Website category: university
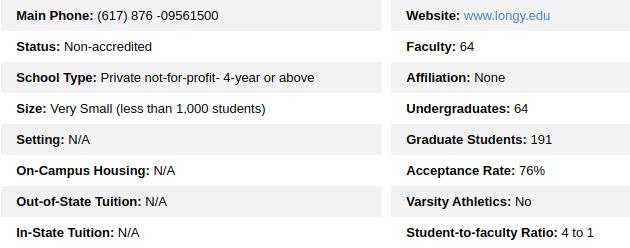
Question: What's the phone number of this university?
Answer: (617) 876 -09561500

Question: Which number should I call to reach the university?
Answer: (617) 876 -09561500

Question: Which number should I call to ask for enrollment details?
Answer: (617) 876 -09561500

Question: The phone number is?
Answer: (617) 876 -09561500

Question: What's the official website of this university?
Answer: www.longy.edu

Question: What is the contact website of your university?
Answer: www.longy.edu

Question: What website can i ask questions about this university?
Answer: www.longy.edu

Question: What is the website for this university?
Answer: www.longy.edu

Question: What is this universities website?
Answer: www.longy.edu

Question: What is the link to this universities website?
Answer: www.longy.edu

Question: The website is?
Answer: www.longy.edu

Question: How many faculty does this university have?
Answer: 64

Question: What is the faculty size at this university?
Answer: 64

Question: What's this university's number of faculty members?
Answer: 64

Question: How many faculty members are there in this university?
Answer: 64

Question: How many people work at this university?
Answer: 64

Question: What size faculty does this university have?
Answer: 64

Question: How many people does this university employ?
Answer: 64

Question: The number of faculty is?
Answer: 64

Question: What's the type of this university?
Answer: Private not-for-profit- 4-year or above

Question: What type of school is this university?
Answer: Private not-for-profit- 4-year or above

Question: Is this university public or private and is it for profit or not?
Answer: Private not-for-profit- 4-year or above

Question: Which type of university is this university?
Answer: Private not-for-profit- 4-year or above

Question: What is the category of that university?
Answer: Private not-for-profit- 4-year or above

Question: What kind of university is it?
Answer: Private not-for-profit- 4-year or above

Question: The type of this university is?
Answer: Private not-for-profit- 4-year or above

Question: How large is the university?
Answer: Very Small (less than 1,000 students)

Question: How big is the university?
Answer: Very Small (less than 1,000 students)

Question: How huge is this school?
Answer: Very Small (less than 1,000 students)

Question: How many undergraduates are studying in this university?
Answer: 64

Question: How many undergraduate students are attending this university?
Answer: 64

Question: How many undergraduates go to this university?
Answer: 64

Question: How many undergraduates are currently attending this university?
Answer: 64

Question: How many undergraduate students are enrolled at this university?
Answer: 64

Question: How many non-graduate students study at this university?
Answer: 64

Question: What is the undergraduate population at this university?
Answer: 64

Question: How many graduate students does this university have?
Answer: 191

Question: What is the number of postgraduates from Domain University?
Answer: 191

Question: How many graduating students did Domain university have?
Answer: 191

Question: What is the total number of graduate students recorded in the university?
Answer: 191

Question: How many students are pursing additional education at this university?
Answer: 191

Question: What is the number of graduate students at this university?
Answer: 191

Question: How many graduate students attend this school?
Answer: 191

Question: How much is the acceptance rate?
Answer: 76%

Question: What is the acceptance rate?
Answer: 76%

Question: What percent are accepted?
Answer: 76%

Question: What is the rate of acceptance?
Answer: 76%

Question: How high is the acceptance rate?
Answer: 76%

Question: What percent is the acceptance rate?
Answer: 76%

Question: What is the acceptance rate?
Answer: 76%

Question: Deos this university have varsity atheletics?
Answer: No

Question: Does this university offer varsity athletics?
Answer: No

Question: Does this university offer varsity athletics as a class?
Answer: No

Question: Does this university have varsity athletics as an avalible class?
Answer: No

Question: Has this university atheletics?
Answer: No

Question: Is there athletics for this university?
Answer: No

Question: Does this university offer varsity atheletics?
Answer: No

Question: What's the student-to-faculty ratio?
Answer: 4 to 1

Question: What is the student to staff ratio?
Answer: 4 to 1

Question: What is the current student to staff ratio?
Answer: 4 to 1

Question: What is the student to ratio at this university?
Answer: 4 to 1

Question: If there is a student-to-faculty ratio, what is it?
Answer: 4 to 1

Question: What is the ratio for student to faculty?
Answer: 4 to 1

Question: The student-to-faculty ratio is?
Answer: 4 to 1